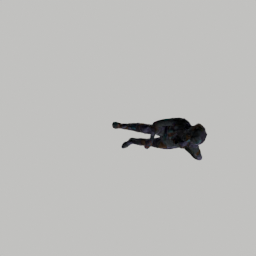
Label: people